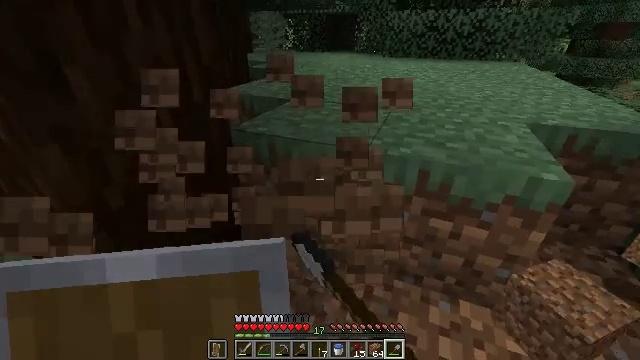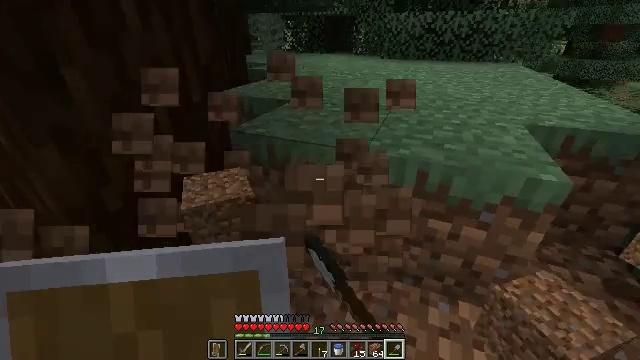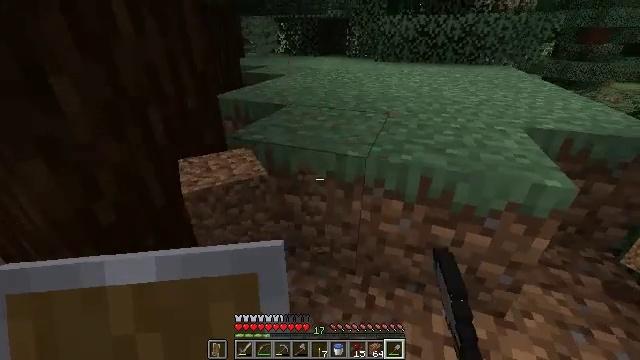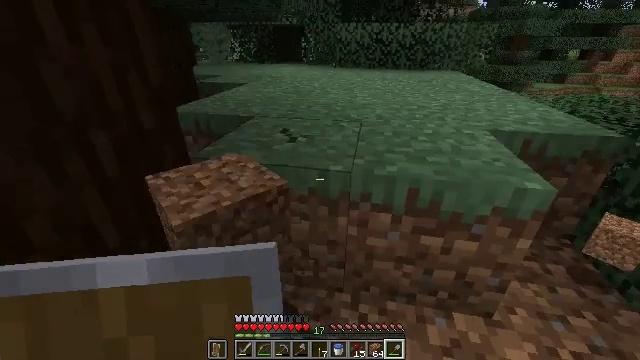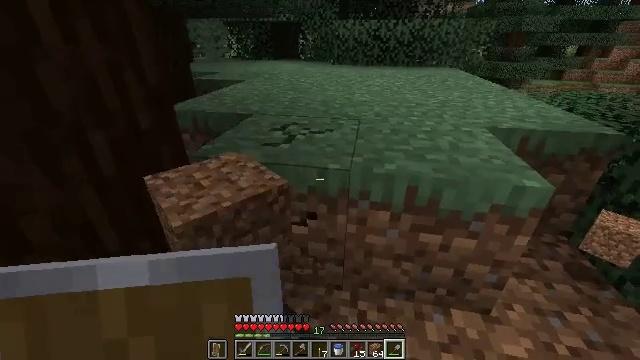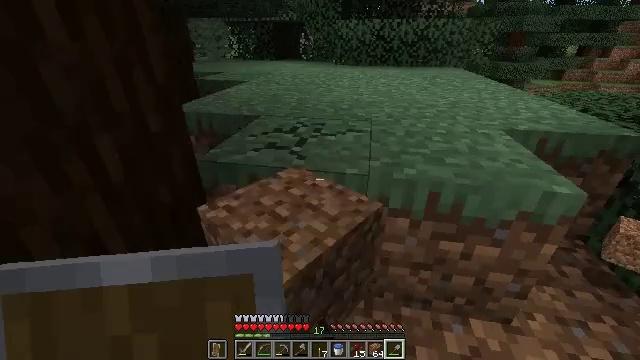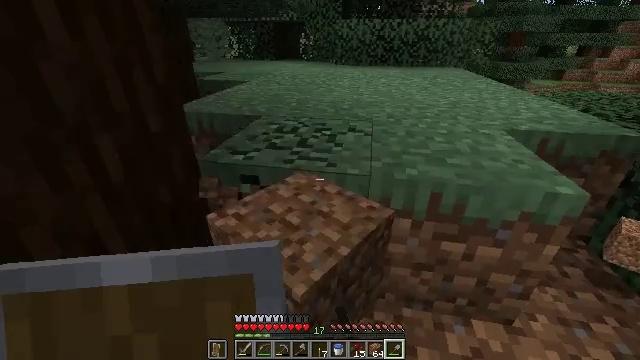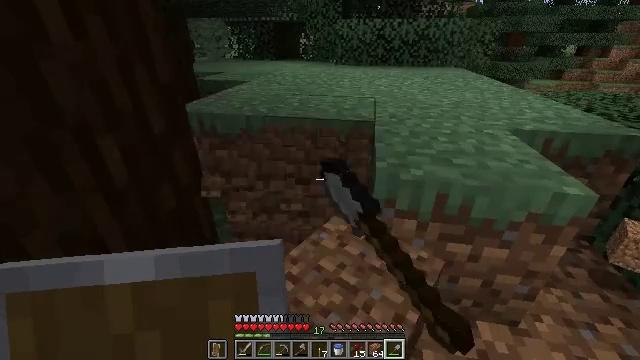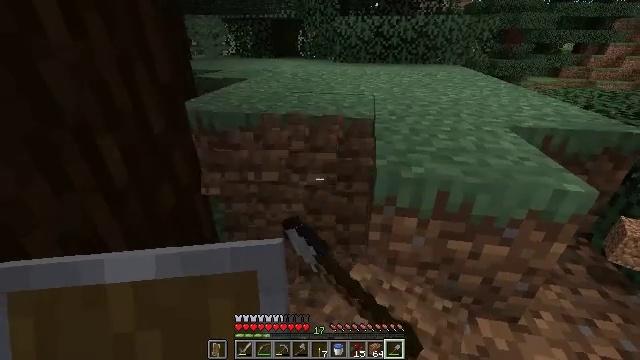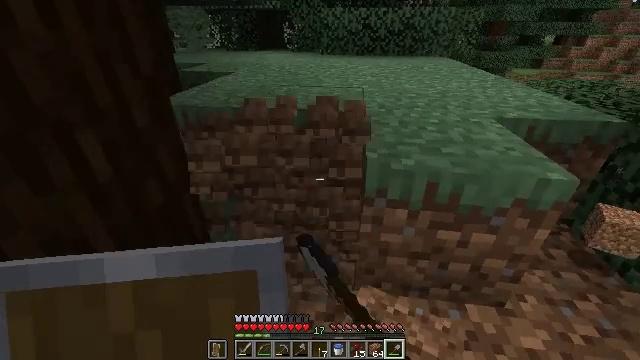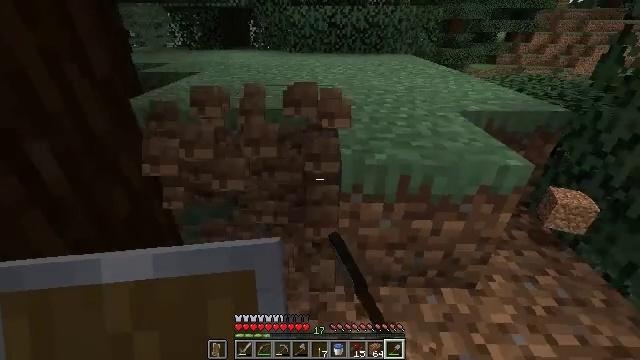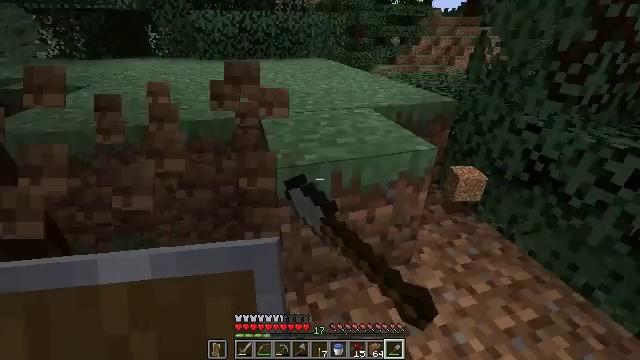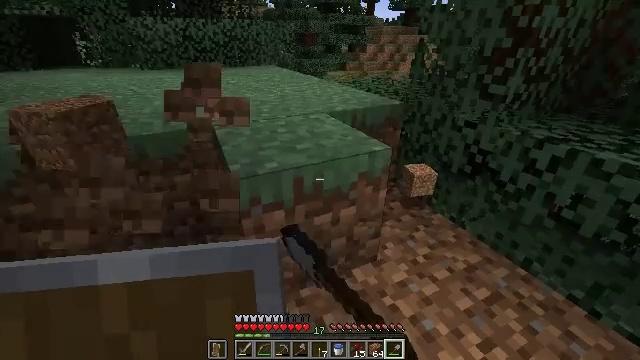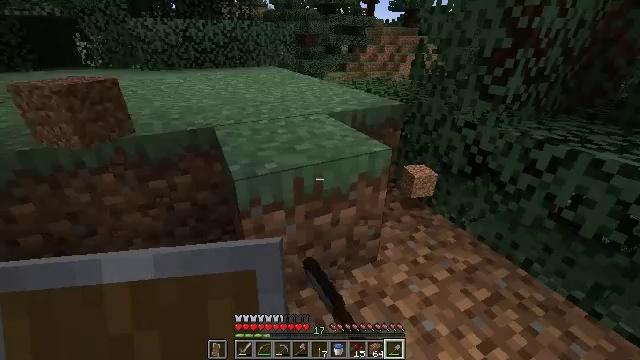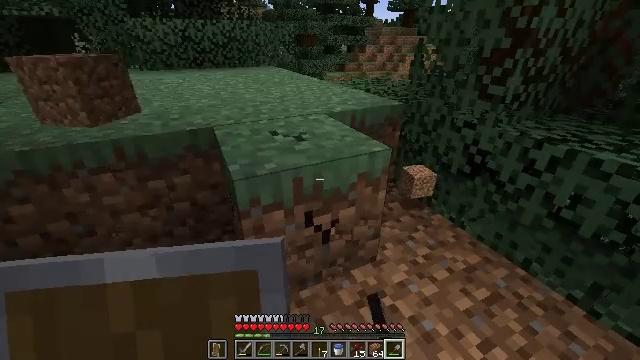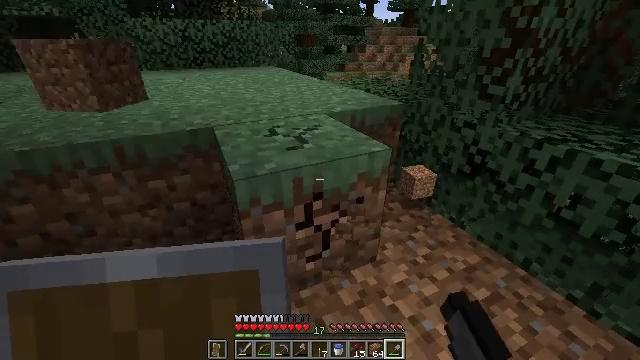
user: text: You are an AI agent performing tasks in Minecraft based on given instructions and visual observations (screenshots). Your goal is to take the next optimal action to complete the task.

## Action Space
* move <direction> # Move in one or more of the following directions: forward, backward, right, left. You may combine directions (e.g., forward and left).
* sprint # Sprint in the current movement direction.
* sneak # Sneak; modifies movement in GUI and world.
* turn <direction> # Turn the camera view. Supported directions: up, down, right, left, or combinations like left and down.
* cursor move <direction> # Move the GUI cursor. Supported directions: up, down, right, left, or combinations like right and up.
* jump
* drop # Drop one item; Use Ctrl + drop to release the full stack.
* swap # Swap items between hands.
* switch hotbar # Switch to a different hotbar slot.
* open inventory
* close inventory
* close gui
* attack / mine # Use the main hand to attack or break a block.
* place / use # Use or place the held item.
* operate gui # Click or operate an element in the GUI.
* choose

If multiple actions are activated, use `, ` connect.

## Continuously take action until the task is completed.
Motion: motion action
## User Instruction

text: Harvest grass block to clear the area.
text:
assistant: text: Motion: attack / mine
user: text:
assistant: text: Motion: move forward and move left, turn right, attack / mine
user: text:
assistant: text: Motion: move forward and move left, turn right and up, attack / mine
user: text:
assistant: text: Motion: attack / mine
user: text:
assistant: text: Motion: attack / mine
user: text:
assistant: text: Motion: attack / mine
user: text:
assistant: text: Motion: attack / mine
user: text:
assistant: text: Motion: attack / mine
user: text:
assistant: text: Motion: turn right and down, attack / mine
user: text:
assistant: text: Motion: turn right, attack / mine
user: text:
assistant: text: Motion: turn right, attack / mine
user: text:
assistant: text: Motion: turn right and up, attack / mine
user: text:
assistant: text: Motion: attack / mine
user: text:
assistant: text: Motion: attack / mine
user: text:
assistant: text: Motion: attack / mine
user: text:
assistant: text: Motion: attack / mine
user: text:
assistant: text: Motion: attack / mine
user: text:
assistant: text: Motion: attack / mine
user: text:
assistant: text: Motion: move forward and move right, attack / mine
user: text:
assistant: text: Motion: move forward and move right, attack / mine
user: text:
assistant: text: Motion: move forward and move right, turn up, attack / mine
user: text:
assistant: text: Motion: move forward and move right, turn up, attack / mine
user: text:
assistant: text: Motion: move forward and move right, turn up, attack / mine
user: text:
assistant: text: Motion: move forward and move right, turn left and up, attack / mine
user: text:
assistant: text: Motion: move forward, turn left, attack / mine
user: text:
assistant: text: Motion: turn left, attack / mine
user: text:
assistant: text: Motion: turn left and down, attack / mine
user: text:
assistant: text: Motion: attack / mine
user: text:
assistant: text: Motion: attack / mine
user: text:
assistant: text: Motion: attack / mine